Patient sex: F
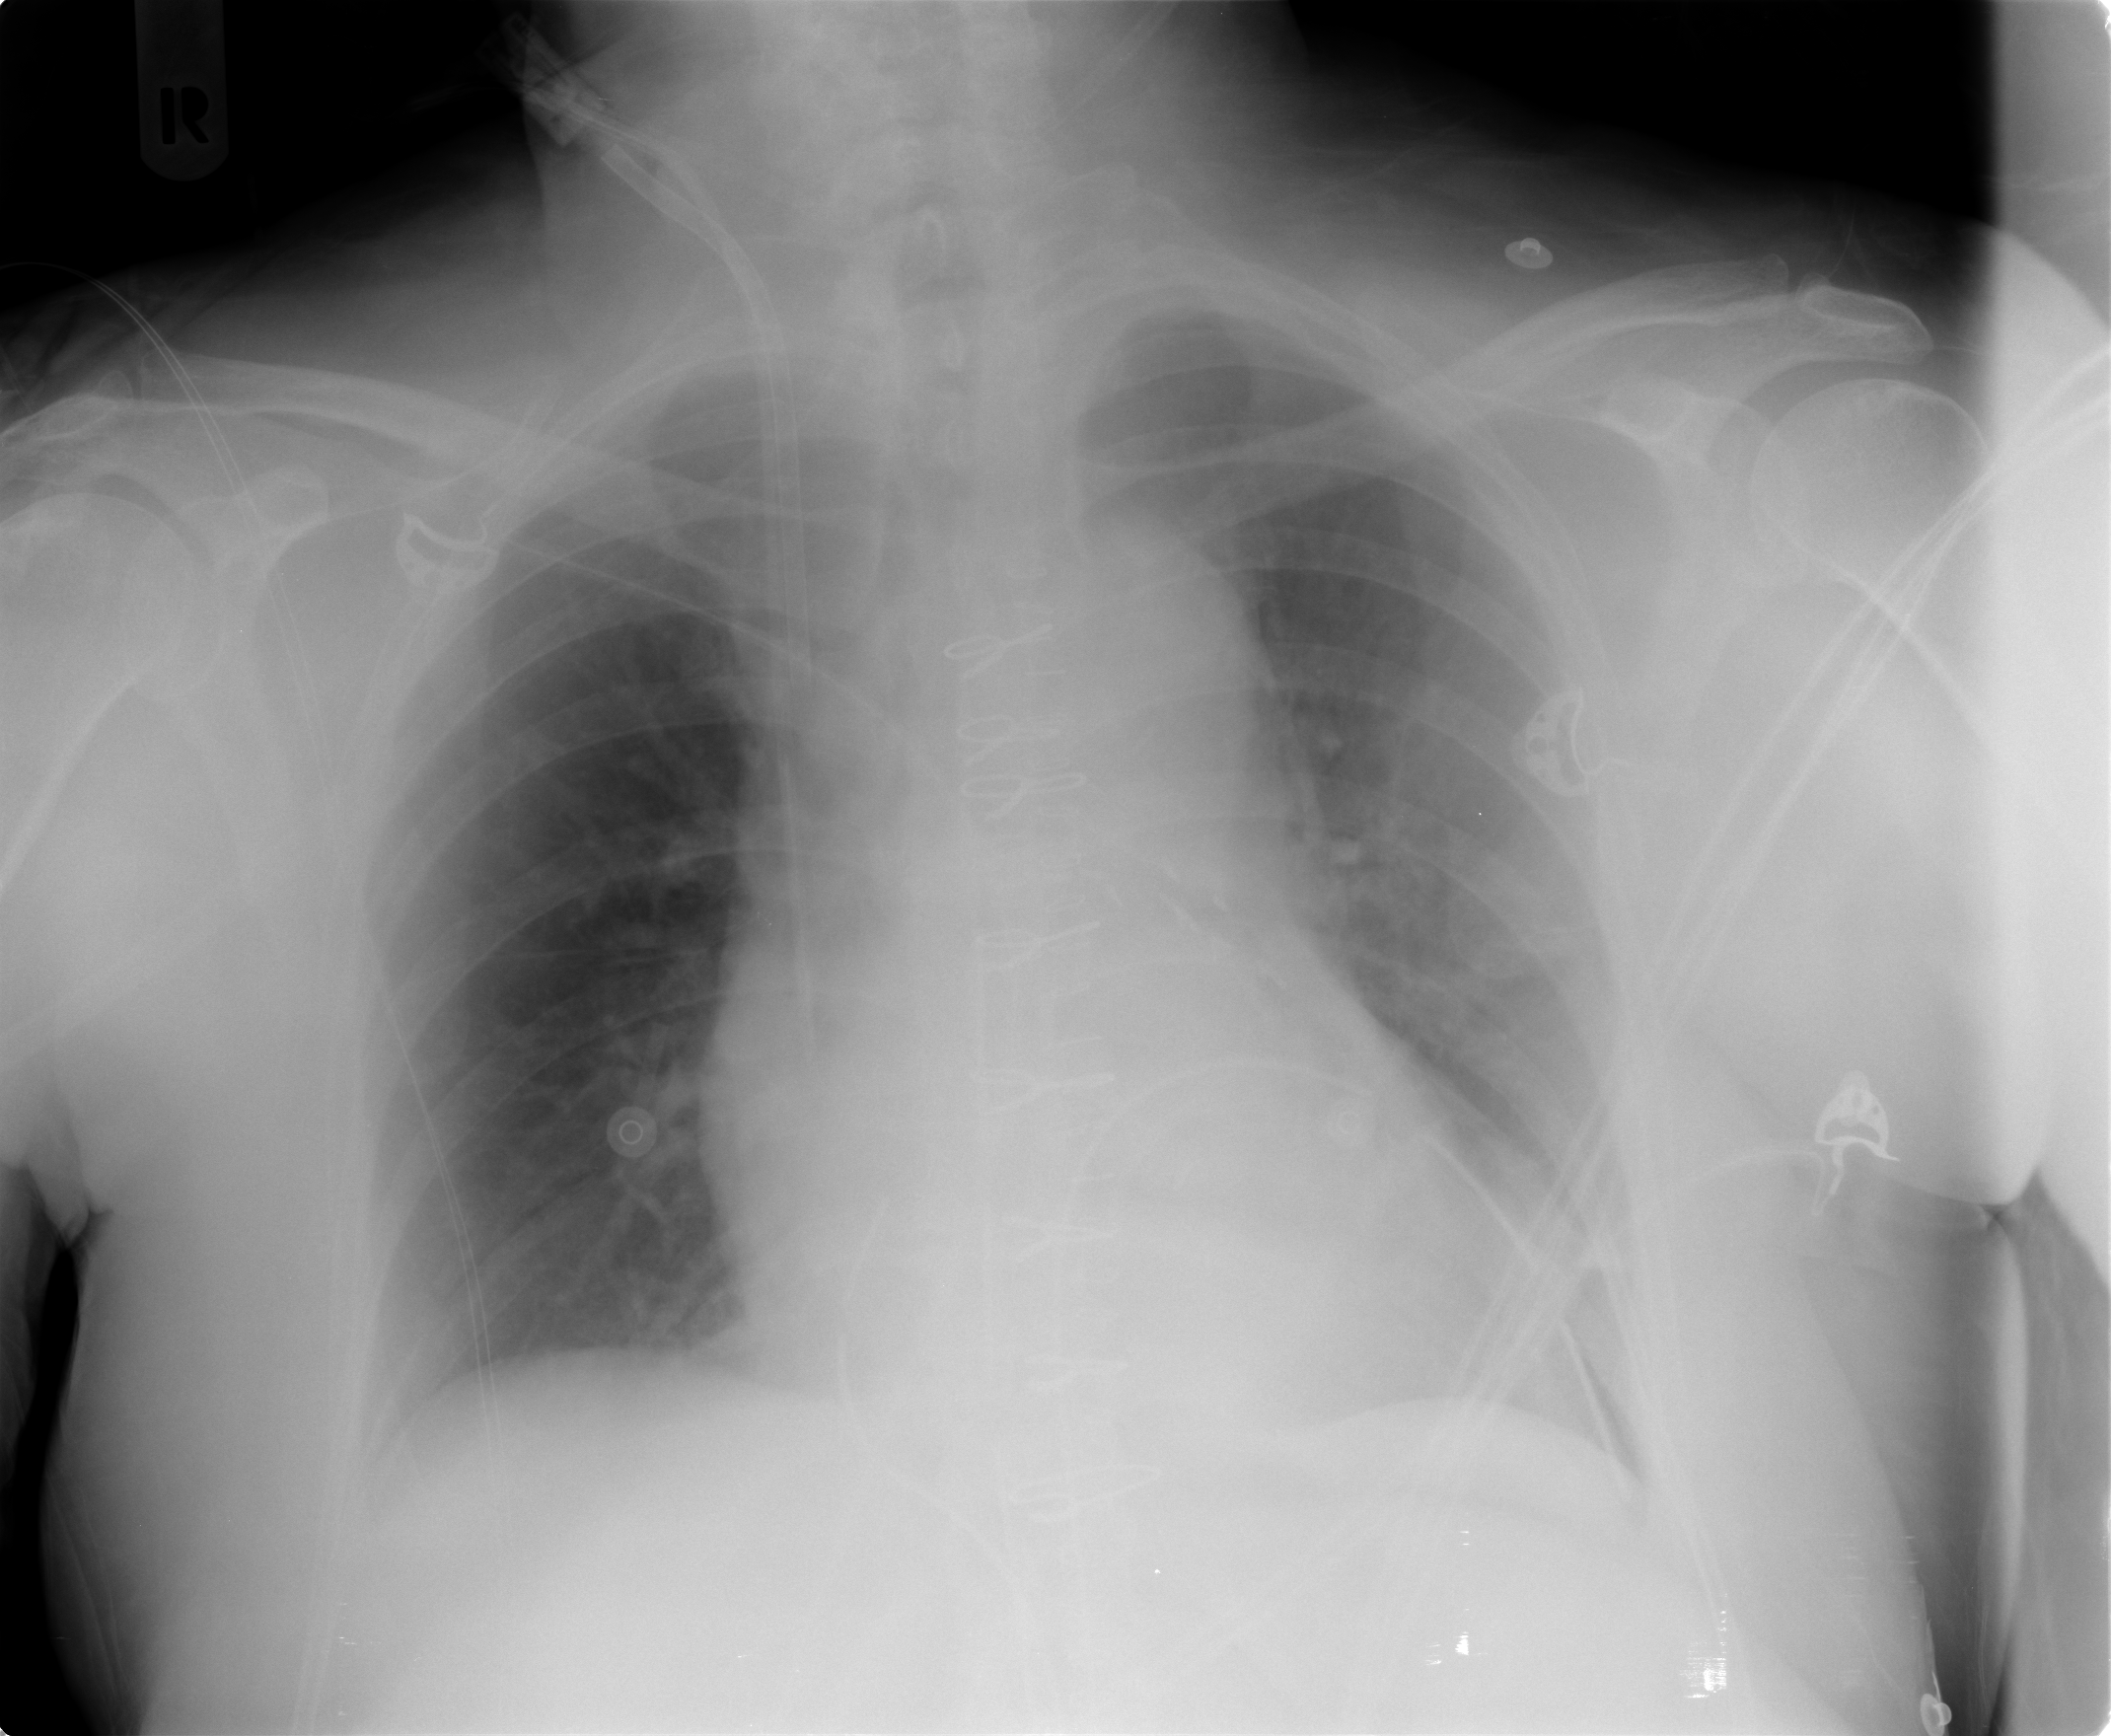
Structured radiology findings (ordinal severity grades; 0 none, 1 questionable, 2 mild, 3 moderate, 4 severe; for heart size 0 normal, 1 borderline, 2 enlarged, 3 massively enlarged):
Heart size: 0
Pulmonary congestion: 0
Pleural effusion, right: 0
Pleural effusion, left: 0
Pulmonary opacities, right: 0
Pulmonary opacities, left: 0
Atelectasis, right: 0
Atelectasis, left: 1